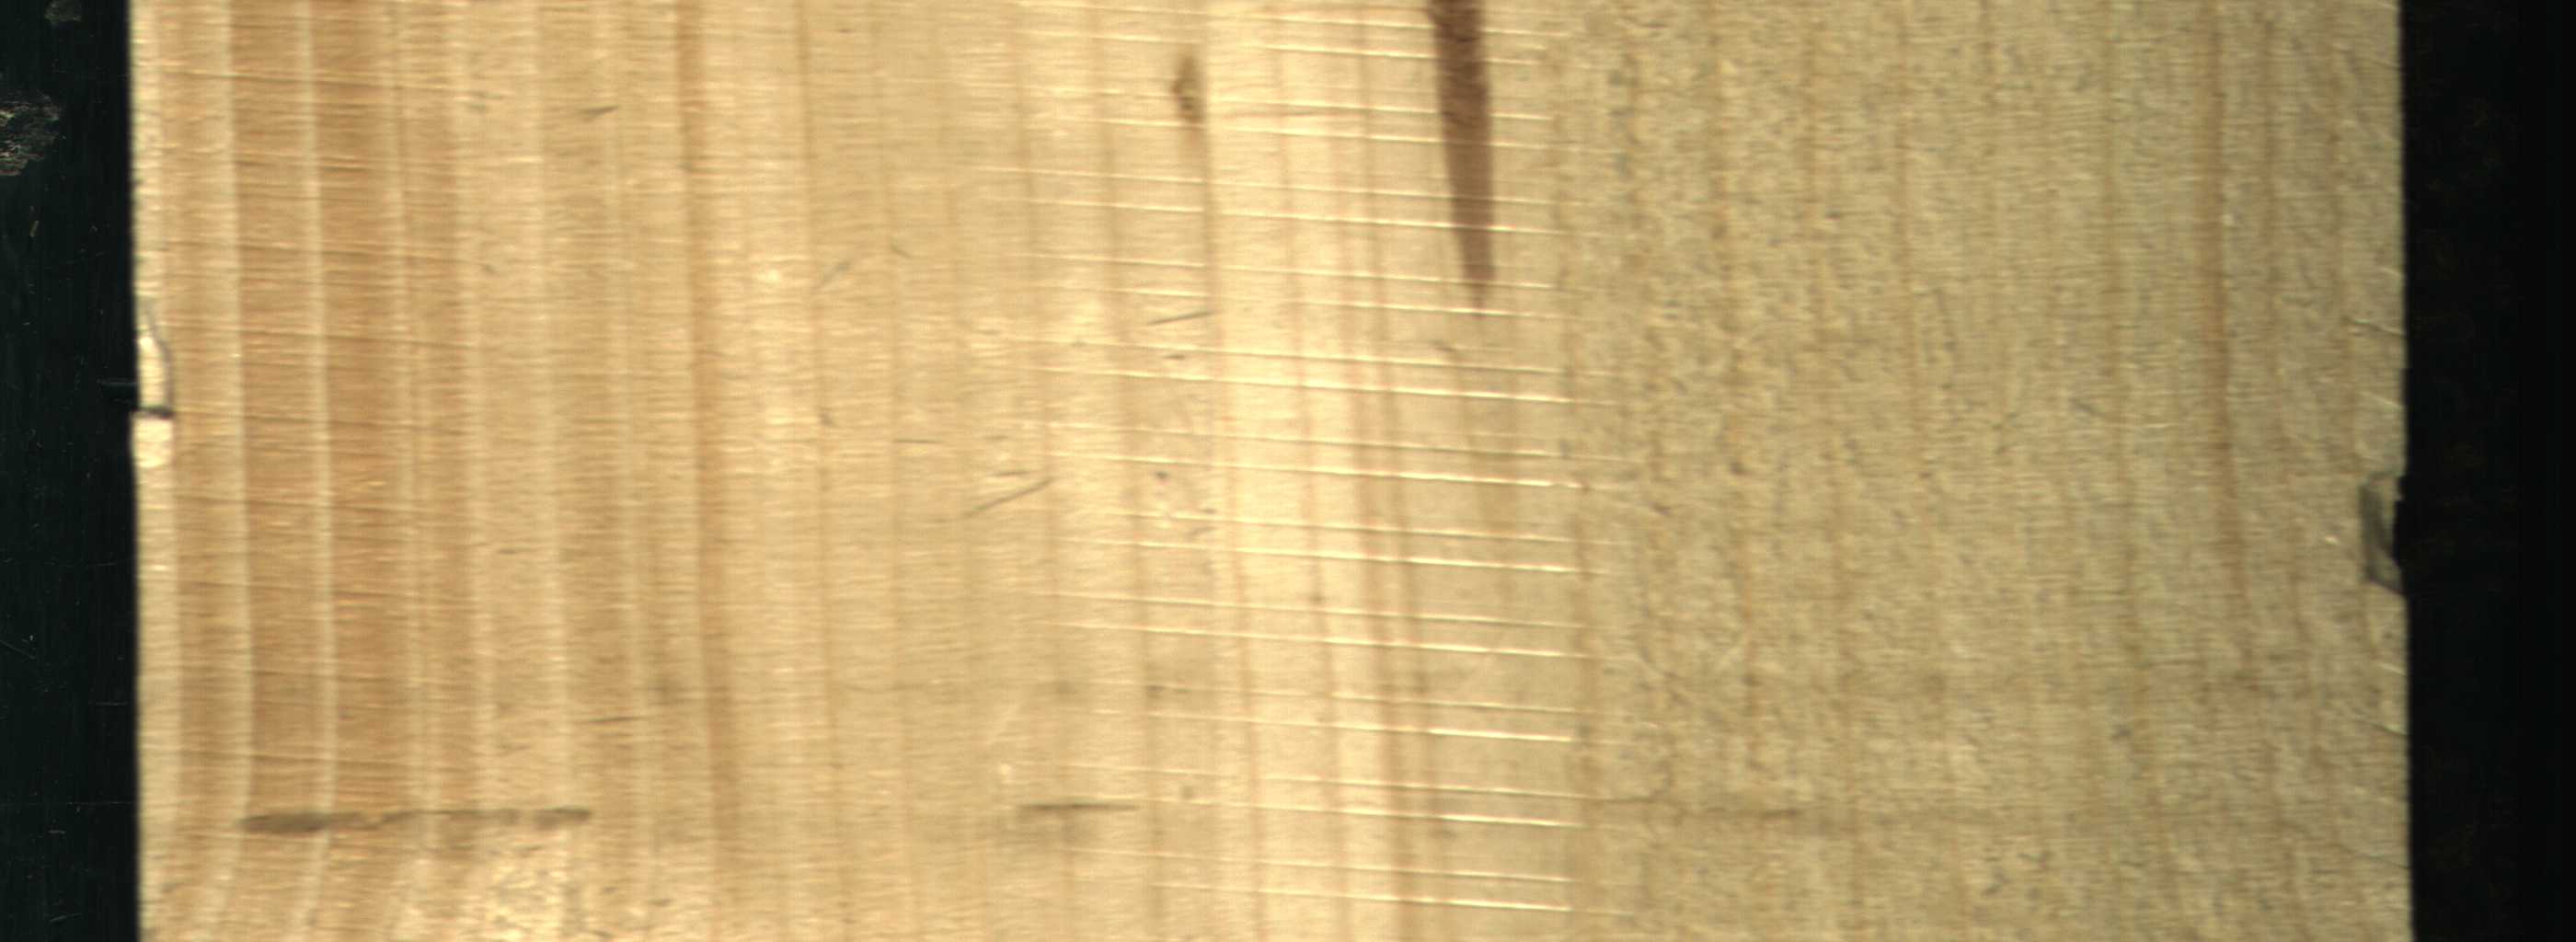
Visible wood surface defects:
Marrow